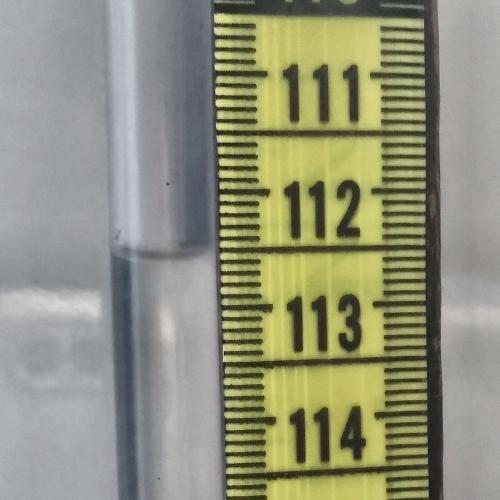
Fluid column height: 112.5 cm